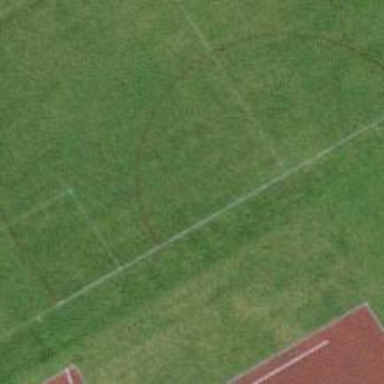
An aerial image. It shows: Athletics sport event.